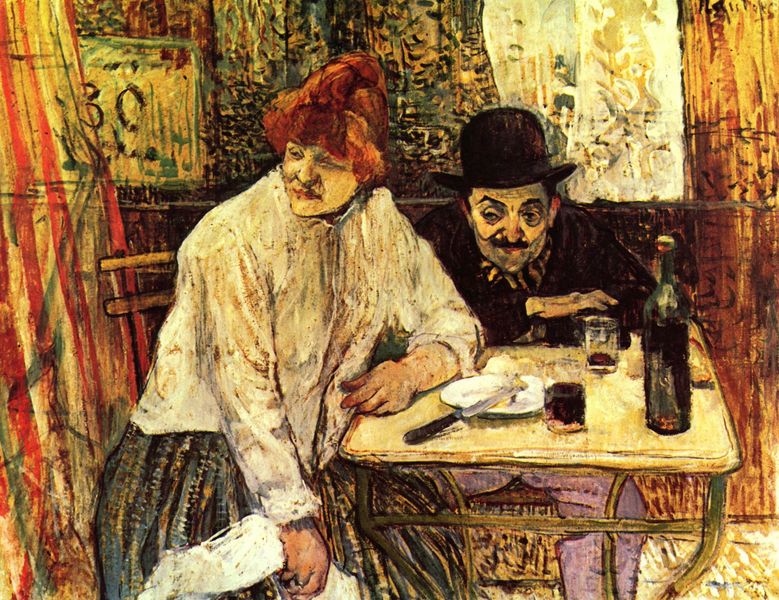
Titel: A la Mie, Im Restaurant la Mie
Künstler: Henri de Toulouse-Lautrec
Standort: Boston (Massachusetts)
Institution: Museum of Fine Arts
Schlagwörter: blau, dunkel, gemälde, hand, körper, mann, schatten, weiß, gelb, grün, impressionismus, menschen, ocker, sitzen, bar, braun, cafe, degas, fenster, frankreich, frau, frisur, glas, haar, hell, hintergrund, holz, hut, kleid, licht, mund, männer, nase, ohr, orange, paris, raum, renoir, rücken, schwarz, stuhl, stühle, stützen, tisch, toulouse lautrec, zimmer, blick, rot, tuch, beige, expressionismus, malerei, muster, rock, symbolismus, zylinder, alkohol, alt, anzug, bart, betrunken, flasche, gläser, hemd, hose, jacke, kappen, kellner, kneipe, lokal, mütze, schnurrbart, trinken, wand, wirtschaft, arm, arme, augen, bluse, falten, inkarnat, kleidung, messer, teller, herr, hände, innenraum, portrait, porträt, rückenlehne, schauen, tischbein, vorhang, öl, sonne, boden, gold, haare, interieur, mantel, sessel, sitzend, stoff, innen, paar, augenbrauen, lippen, stilleben, lächeln, schürze, schrift, ecke, umrisse, zwei, beobachten, haltung, backen, mittag, farbe, lila, violett, linien, van gogh, ausdruck, bank, französisch, essen, rotwein, schnäuzer, wein, falte, gardine, gardinen, jugendstil, monet, brauen, zahlen, stuhllehne, gestreift, manet, streifen, tischchen, brot, metall, gestell, aufstützen, krempe, ring, betrachter, kante, becher, melone, lachen, rothaarig, pärchen, schild, gestützt, geld, restaurant, tischbeine, geschirr, kuchen, verkniffen, absinth, lautrec, bier, jalousie, bedienung, tischplatte, mahlzeit, aufmerksamkeit, ehepaar, ehe, kellnerin, armband, rote haare, grimasse, zugekniffen, besteck, flüssigkeit, zahl, oberteil, brauntöne, gesichtsausdruck, barz, roz, umschauen, lichts, wien, säufer, trinker, schnäuer, marmorplatte, korken, weinflasche, glasig, brotzeit, wirtshaus, anzung, blinzeln, skizzenhaft, verschmitzt, umdrehen, breitbeinig, freunde, sacko, wirtin, alkoholiker, hausnummer, bistro, hure, physiognomie, schläfrig, bistrotisch, bowler, stofftuch, absinthtrinker, untergestell, chaplin, augenbraune, lunch, b c, beschwippst, desserteller, hoztisch, kaschemme, rote ohren, swerviette, tischgestell, touluse, umschaun, sprachlos, c, gsthaus